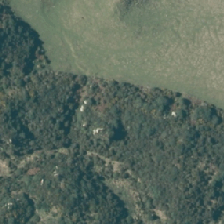
Land cover: manuka_kanuka